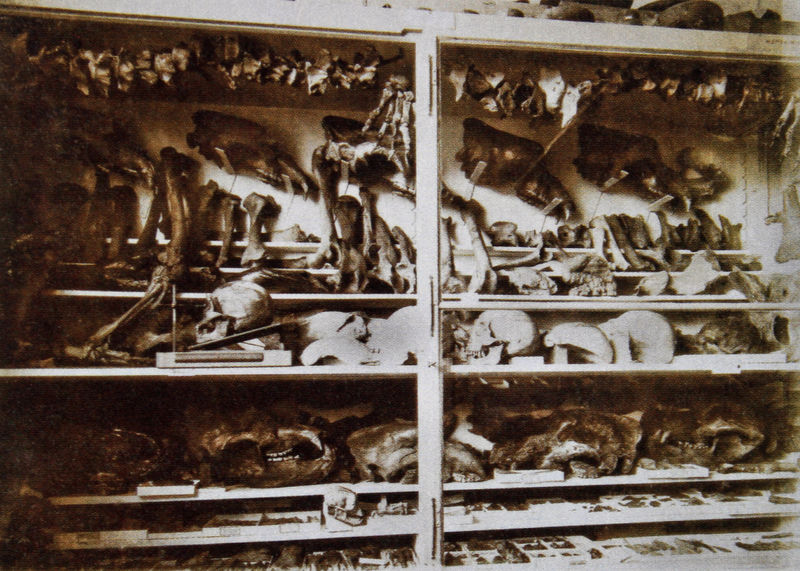
Titel: Vitrine der "Prähistorischen Abteilung" der wissenschaftlichen Sammlung von Gabriel von Max
Standort: Mannheim
Institution: Reiß-Engelhorn Museen
Schlagwörter: schatten, fenster, glas, köpfe, licht, tür, regal, rahmen, schädel, schrank, foto, fotografie, photographie, knochen, münchen, vitrine, kasten, photo, ausstellung, farbfoto, grab, gräber, sammlung, aufnahme, grabkammer, gebeine, skelette, totenköpfe, ellen, schädelstätte, gabriel von max, max; gabriel von, sklelette